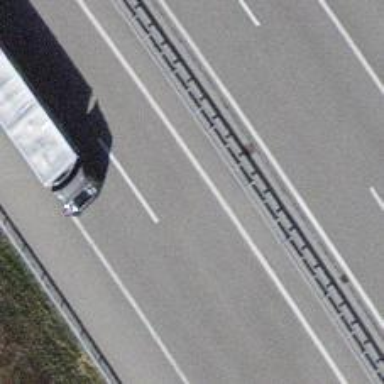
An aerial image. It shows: Asphalt motorway.